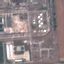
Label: Industrial